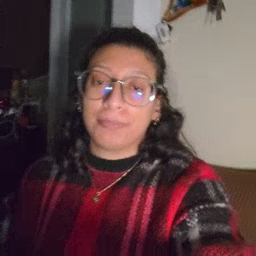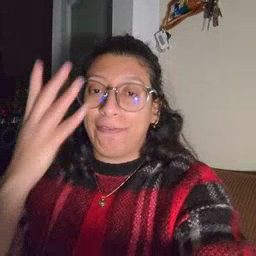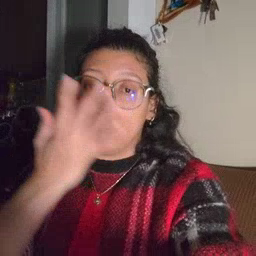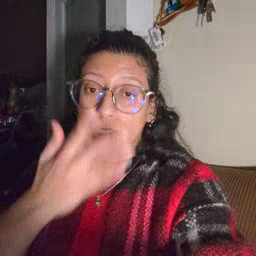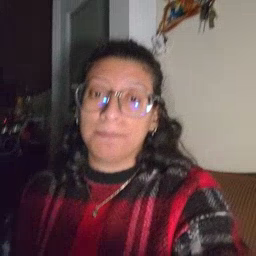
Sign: face